Interaction volume radius: 5 \u00c5
Interaction volume height: 20 \u00c5
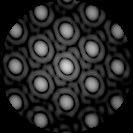
Disorder parameter: 0.03912